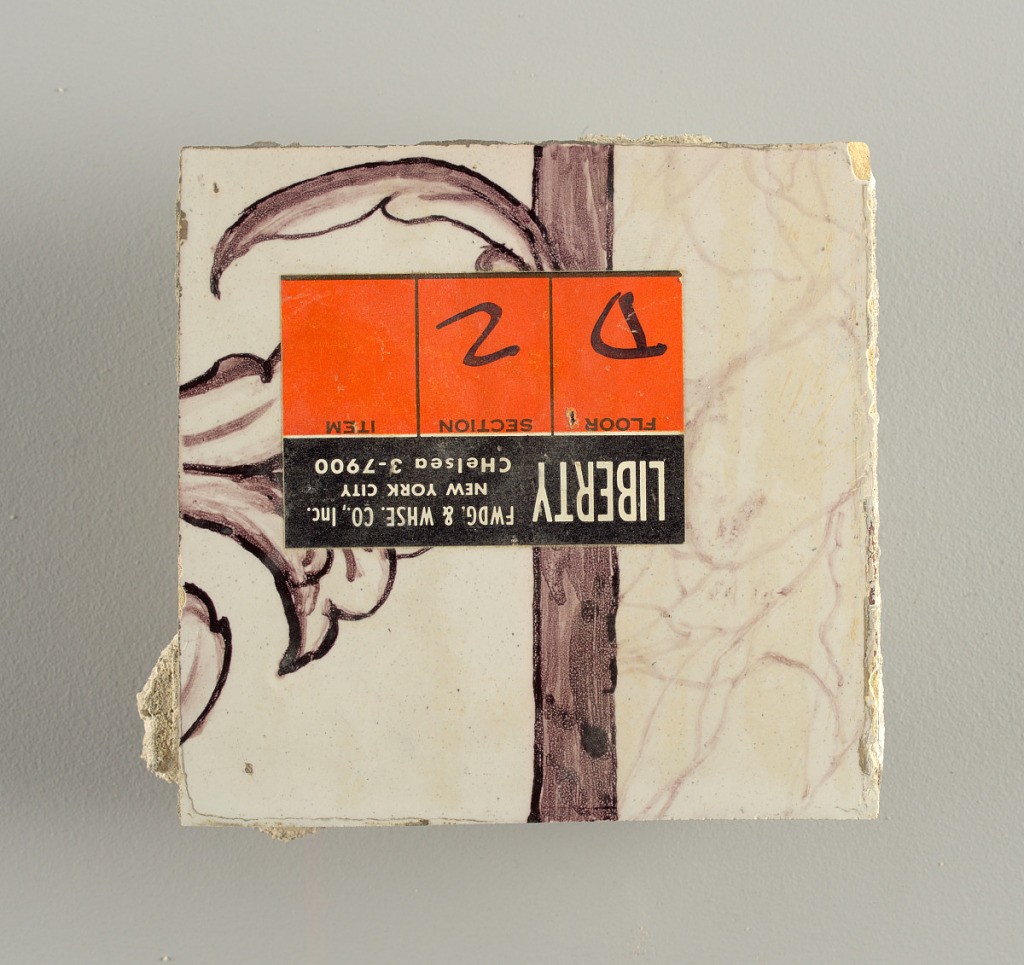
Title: Wall facing
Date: ca. 1725
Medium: tin-glazed earthenware, underglaze
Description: Running design for a frieze or a dado, composed of scrolls of foliage and strapwork, and four repeating motifs--a seated woman in a small upright oval medallion, a putto seated on a rocailled base, and strapwork in axial pattern.  The various panels, A to F, show various repeats of the same design, all being five tiles high and a varying number of tiles wide.